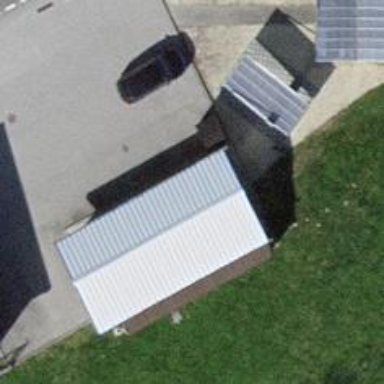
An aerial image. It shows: Farm shop.